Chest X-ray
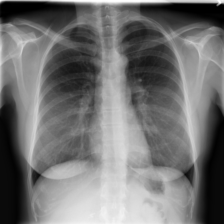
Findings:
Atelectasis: negative
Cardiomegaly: negative
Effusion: negative
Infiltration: negative
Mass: negative
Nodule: negative
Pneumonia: negative
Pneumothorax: negative
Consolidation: negative
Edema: negative
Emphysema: negative
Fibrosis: negative
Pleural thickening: negative
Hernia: negative